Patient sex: M
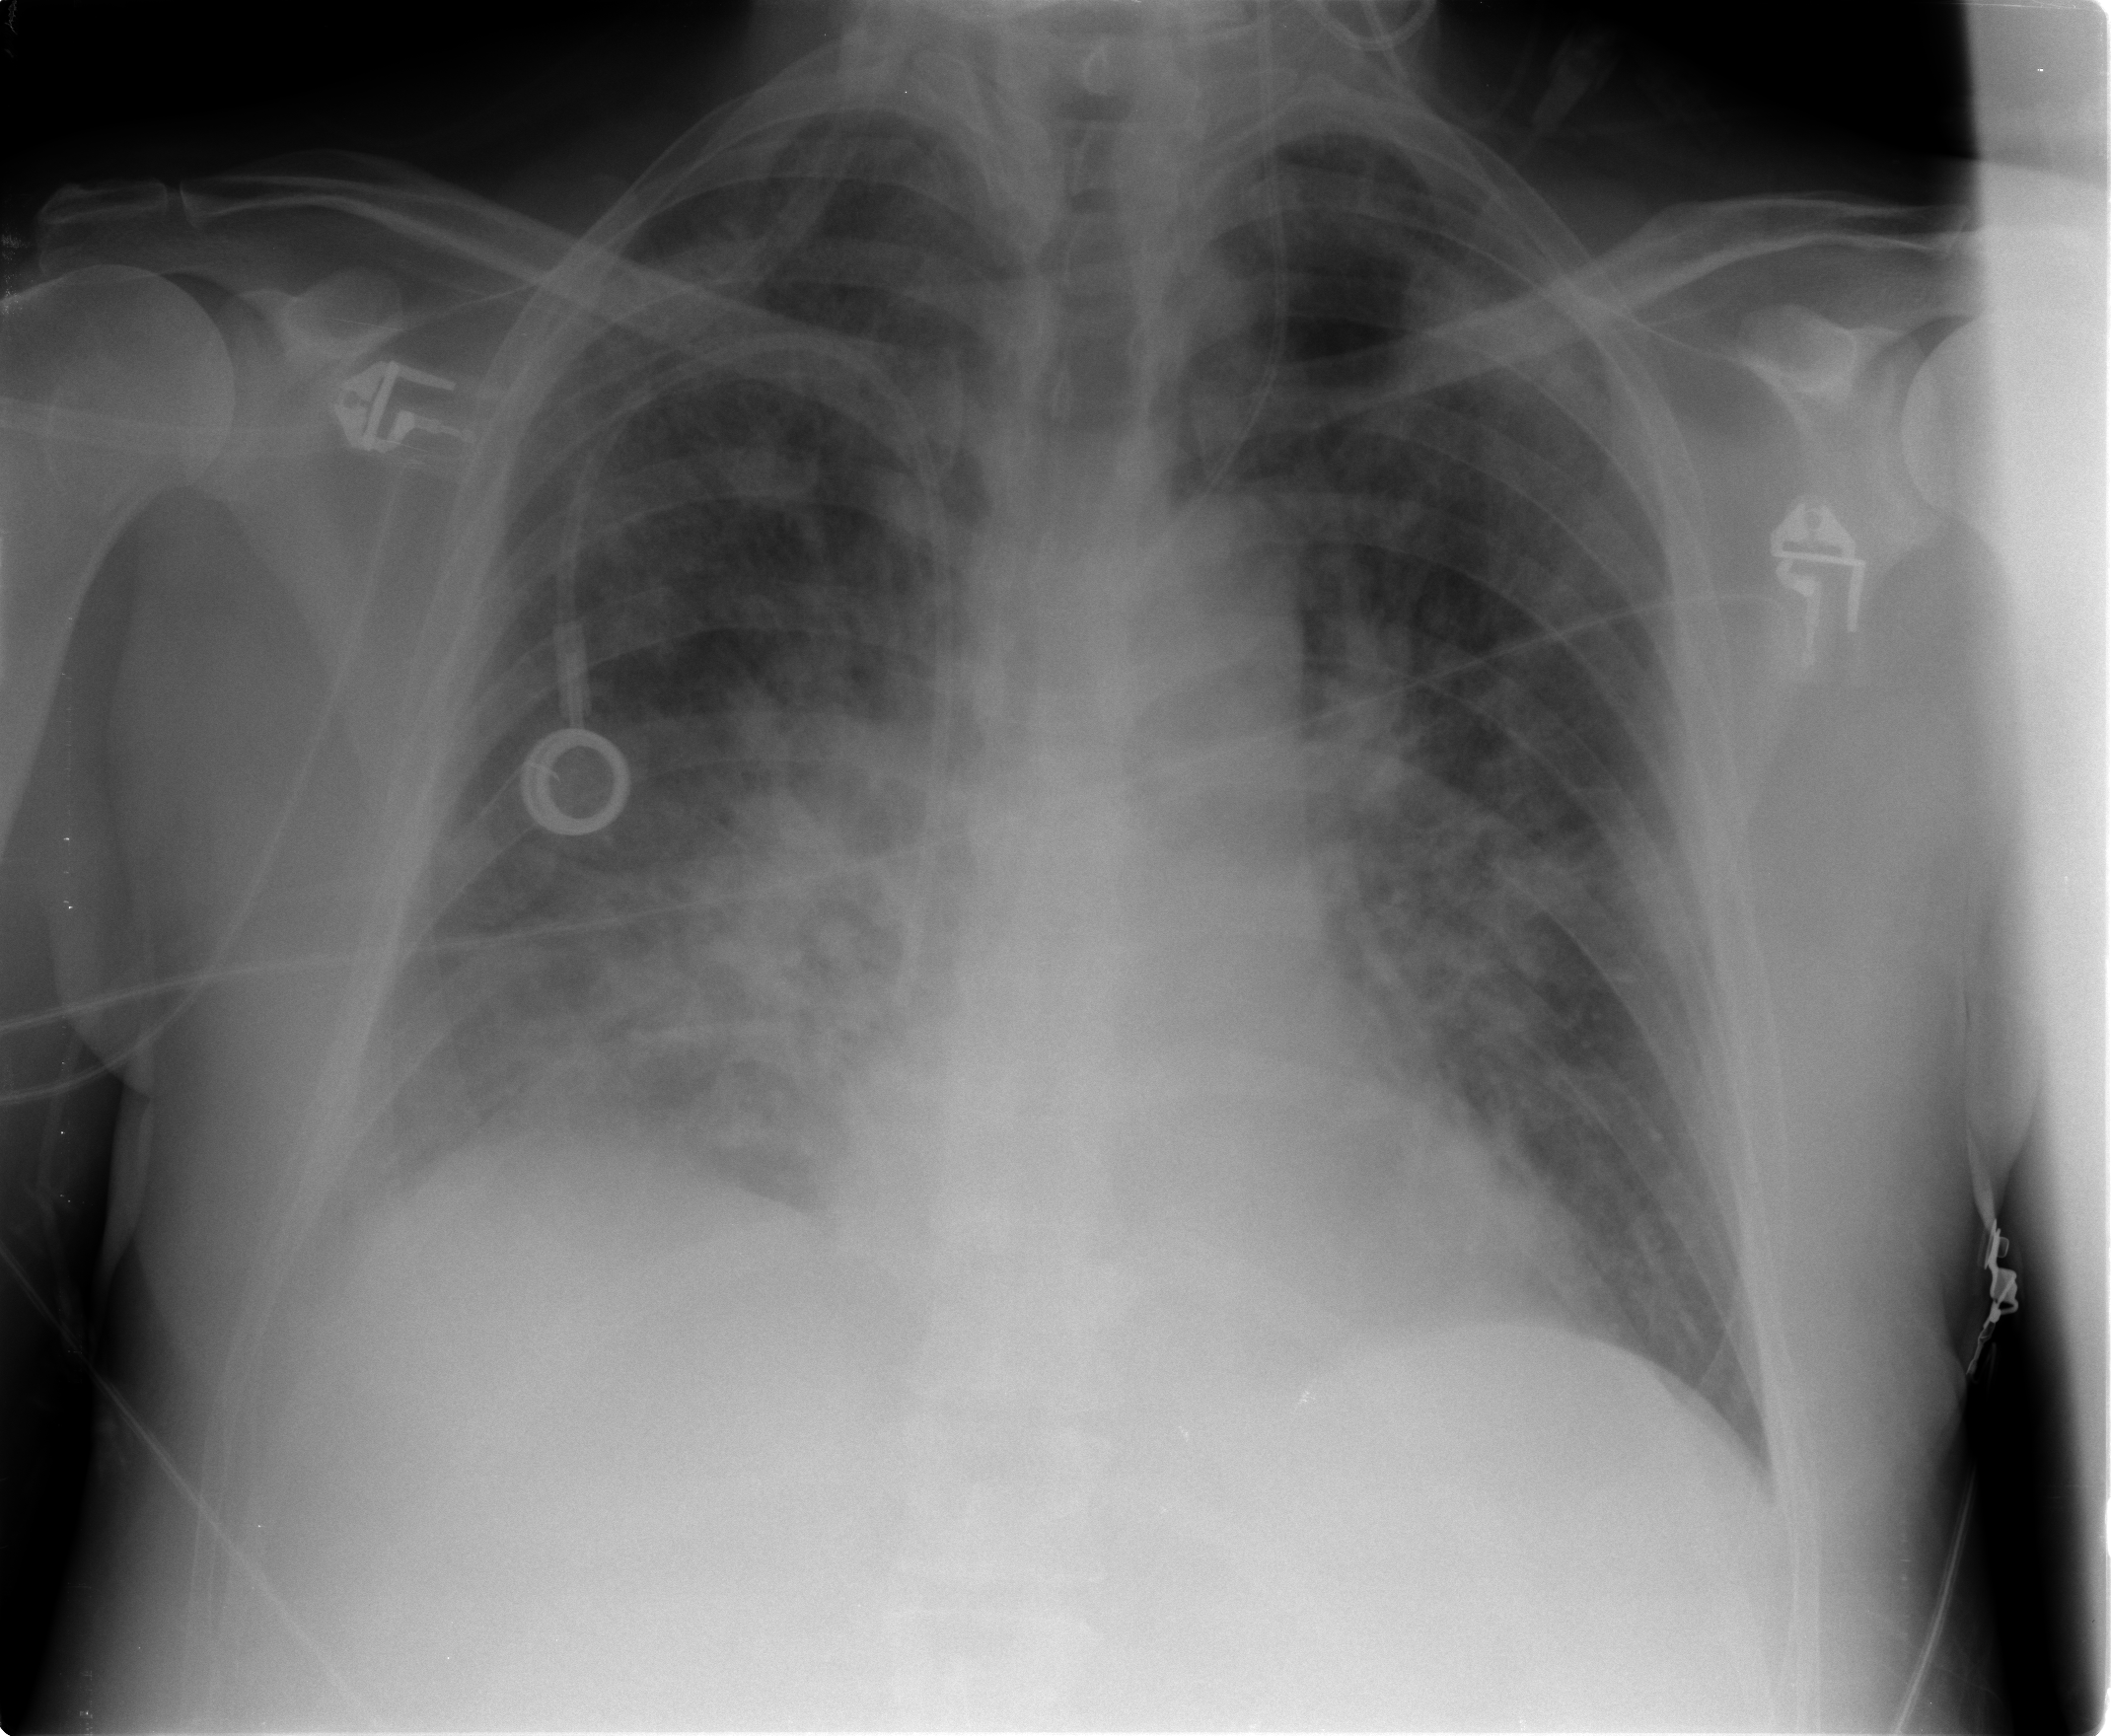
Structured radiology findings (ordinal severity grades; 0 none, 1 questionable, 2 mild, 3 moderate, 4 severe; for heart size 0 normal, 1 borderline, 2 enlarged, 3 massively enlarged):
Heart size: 0
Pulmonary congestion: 3
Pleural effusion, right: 2
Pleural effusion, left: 2
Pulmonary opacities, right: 3
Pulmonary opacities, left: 2
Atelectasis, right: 3
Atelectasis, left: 2